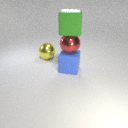
large blue rubber cube below large green rubber cube